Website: apple
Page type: cart
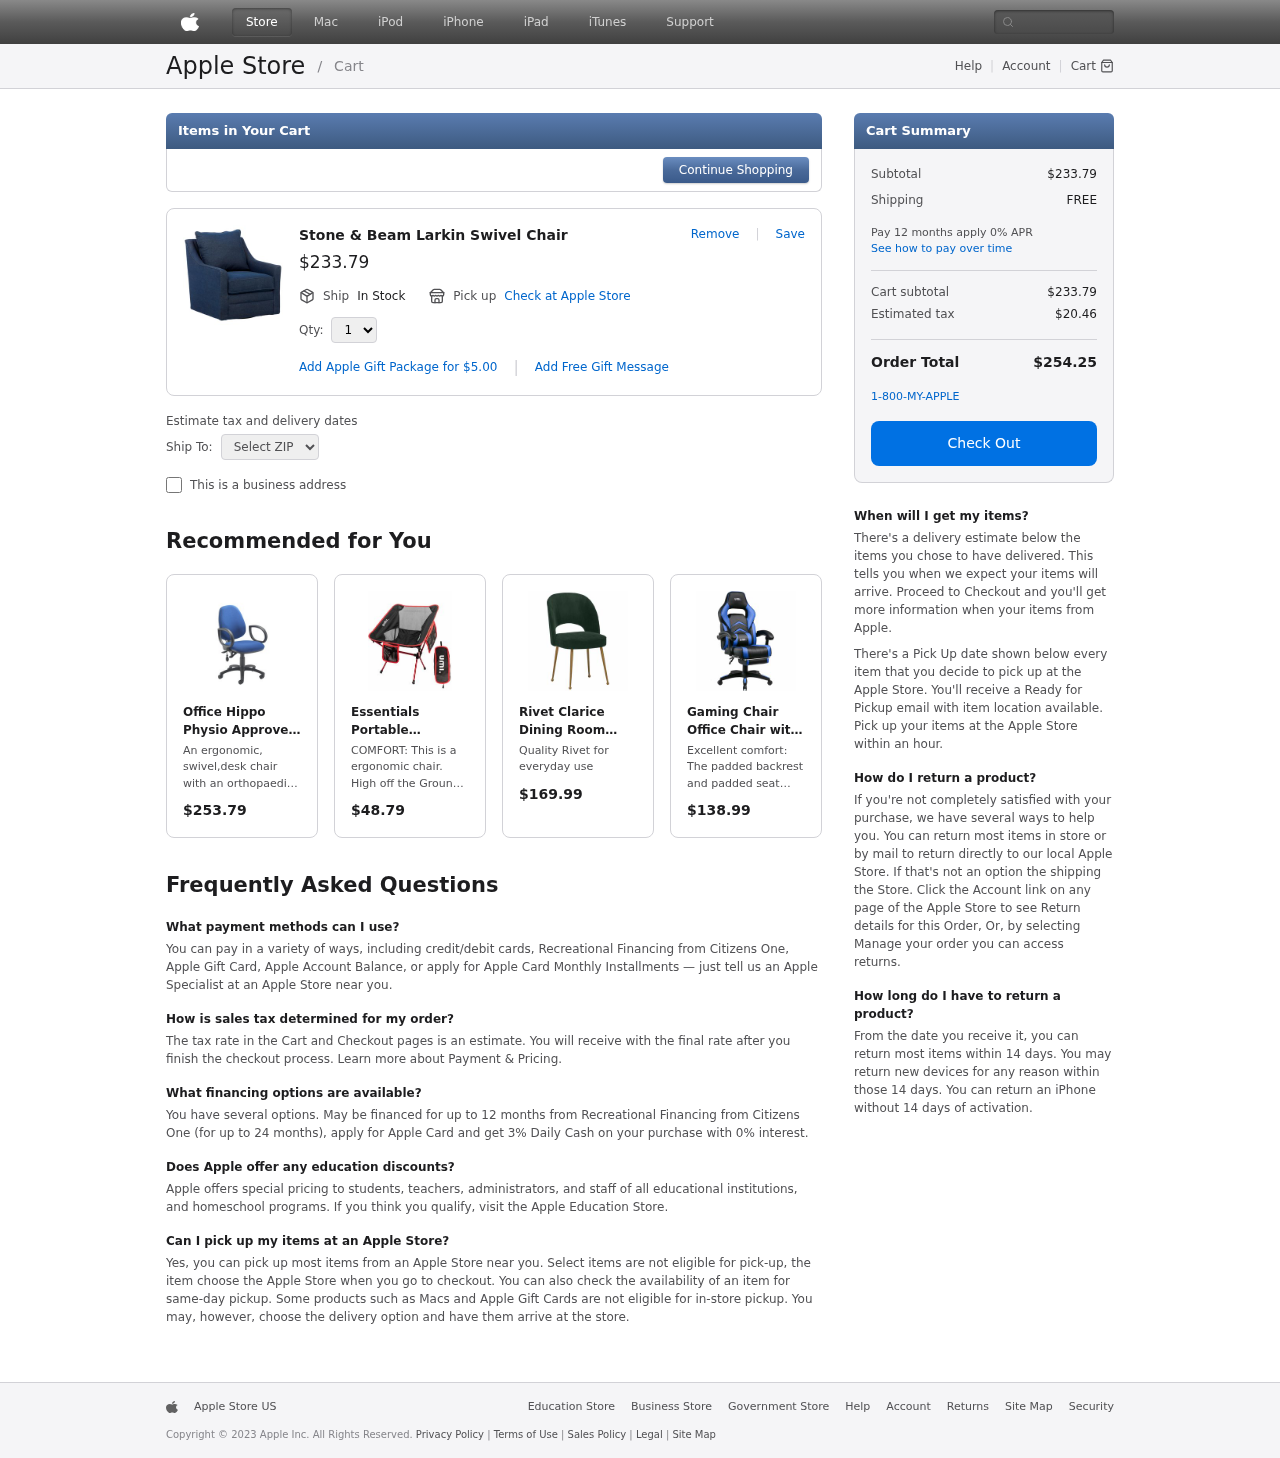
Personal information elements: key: PII_POSTCODE
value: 59438
Product elements: key: PRODUCT1_NAME
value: Stone & Beam Larkin Swivel Chair
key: PRODUCT1_PRICE
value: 233.79
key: PRODUCT1_QUANTITY
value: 1
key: PRODUCT2_DESC
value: An ergonomic, swivel,desk chair with an orthopaedic design which has been approved by a qualified physiotherapist; for use in commercial offices as well as the home office
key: PRODUCT2_NAME
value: Office Hippo Physio Approved Ergonomic 2 Lever Office Chair with Fixed Loop Arms and Adjustable Lumb
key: PRODUCT2_PRICE
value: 253.79
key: PRODUCT3_DESC
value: COMFORT: This is a ergonomic chair. High off the Ground. Deeper Seat makes you feel surrounded and very relaxed. Mesh Panels on the back and sides allow for increased airflow to keep you cool even in
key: PRODUCT3_NAME
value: Essentials Portable Camping Chair Compact Ultralight Folding Chair with Carry Bag for Hiking, Beach,
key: PRODUCT3_PRICE
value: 48.79
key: PRODUCT4_DESC
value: Quality Rivet for everyday use
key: PRODUCT4_NAME
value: Rivet Clarice Dining Room Kitchen Chair Open Back, 33"H
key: PRODUCT4_PRICE
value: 169.99
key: PRODUCT5_DESC
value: Excellent comfort: The padded backrest and padded seat provide support and ensure you sit comfortably all day long.
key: PRODUCT5_NAME
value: Gaming Chair Office Chair with Footrests Gamer Swivel Chair Height-Adjustable Gaming Chair PC Chair
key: PRODUCT5_PRICE
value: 138.99
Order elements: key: ORDER_SUBTOTAL
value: $233.79
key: ORDER_SHIPPING_COST
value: FREE
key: ORDER_SUBTOTAL2
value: $233.79
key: ORDER_TAX
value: $20.46
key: ORDER_TOTAL
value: $254.25